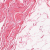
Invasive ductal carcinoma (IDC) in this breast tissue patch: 0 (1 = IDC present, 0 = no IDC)